Chest X-ray:
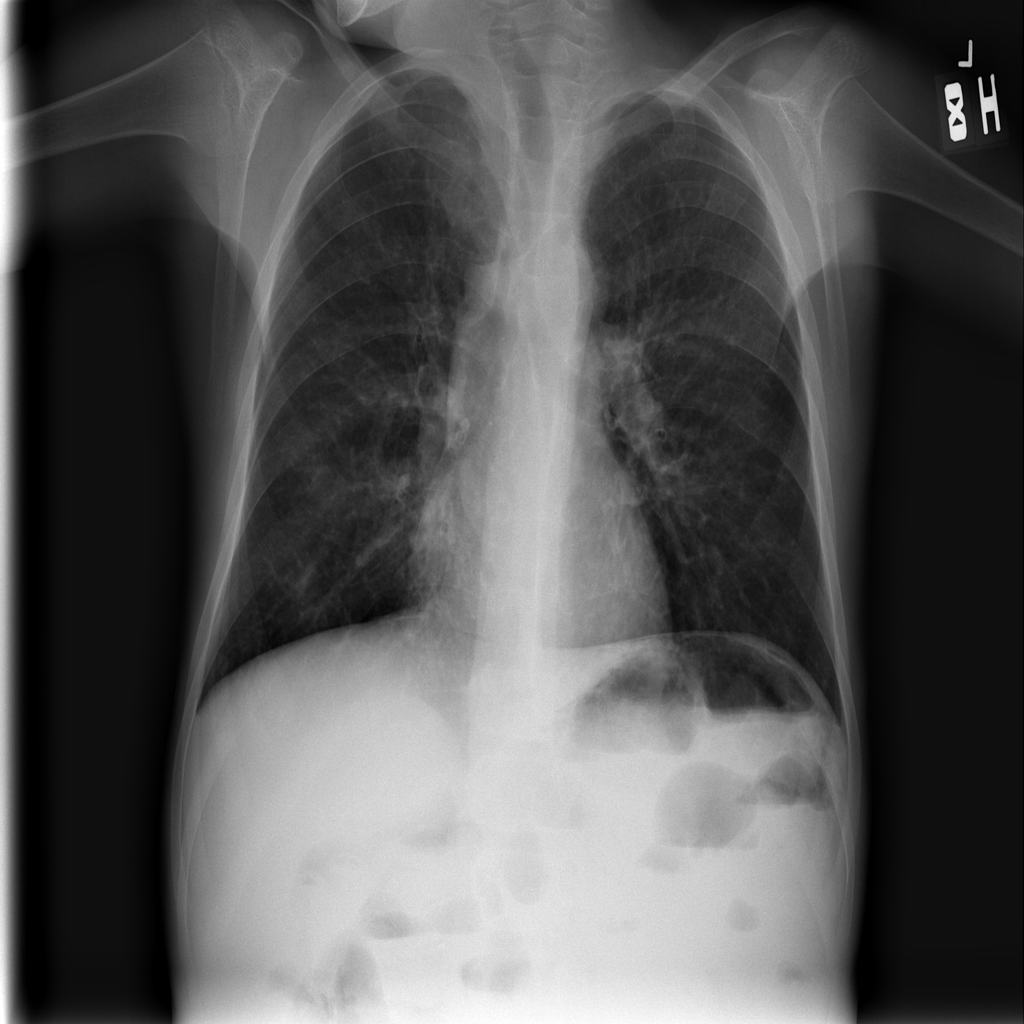
Findings: Consolidation
No abnormal finding: no